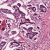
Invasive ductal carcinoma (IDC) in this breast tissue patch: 1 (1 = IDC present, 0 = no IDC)